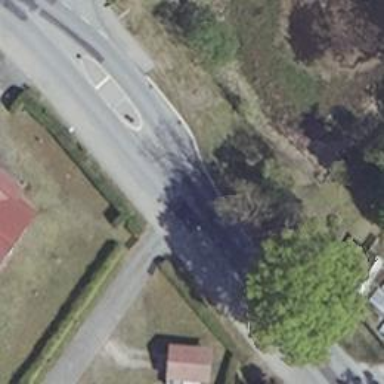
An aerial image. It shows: Driveway leading to service road.